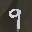
Label: 9